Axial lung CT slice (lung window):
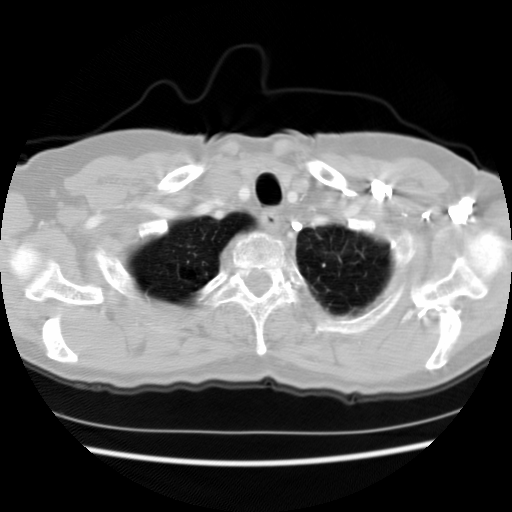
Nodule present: no